Question: I am working on a web site using Bootstrap 3 to design it. I have come across a situation where the the grid system is not working as expected.

I am trying to fit in the HTML5 logo in the last line where I have set the class to 'visible-xs-6' 'col-xs-offset-3'. According to me, this should create three sections where the first section should be an offset of 3 columns which is showing up fine as you can see in the image, but after that I believe that the HTML5 logo should be somewhere in the middle section and another 3 column section after that. Isn't that logical? But for some reason the second section is taking up the whole row after the offset. What am i doing wrong?
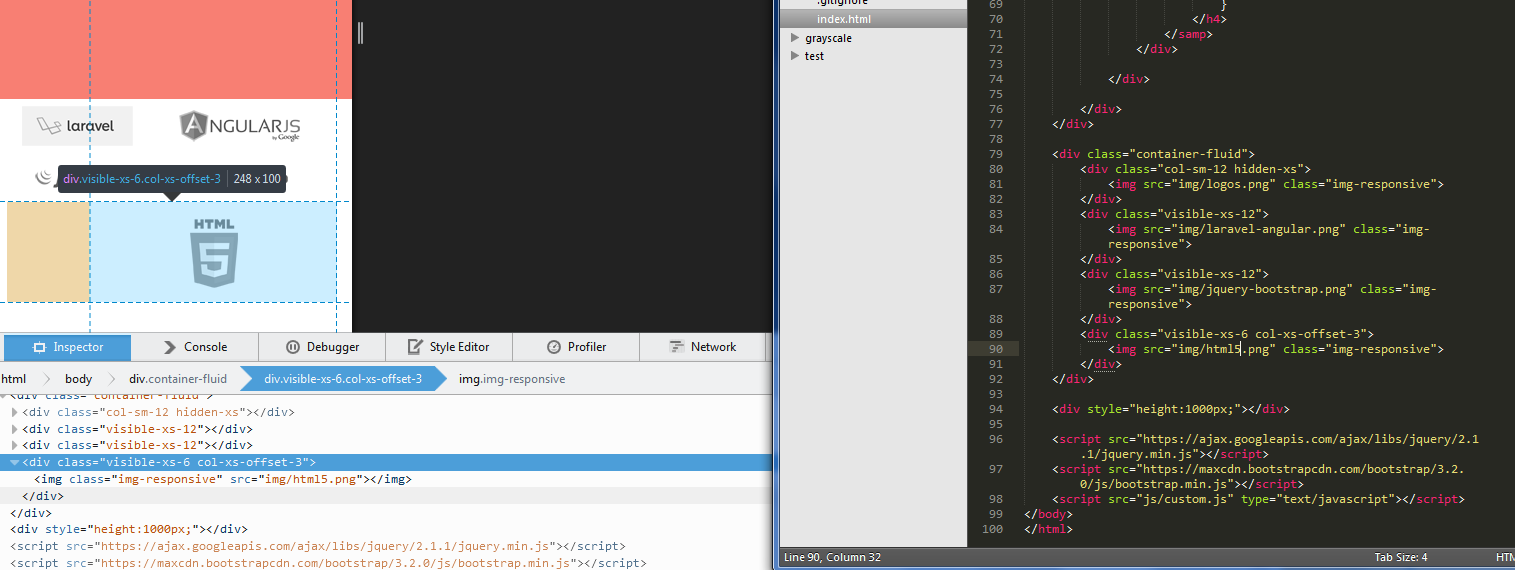
Answer: I don't believe the 'visible-xs-*' classes are used to set the number of columns, only the 'display:*' property. The only options are 'block', 'inline' and 'inline-block'. So your classes should be...
'''
class="col-xs-6 col-xs-offset-3 visible-xs-block"
'''